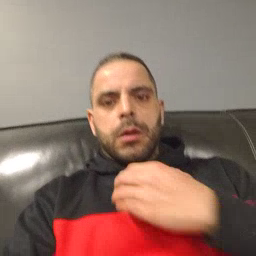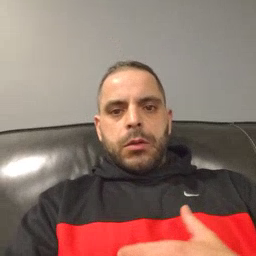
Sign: hungry